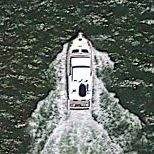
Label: civil